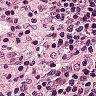
Metastatic tissue present: no